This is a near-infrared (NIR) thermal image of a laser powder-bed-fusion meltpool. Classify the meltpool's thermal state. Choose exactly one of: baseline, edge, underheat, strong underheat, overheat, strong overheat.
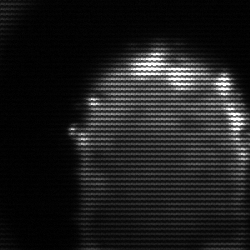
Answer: baseline